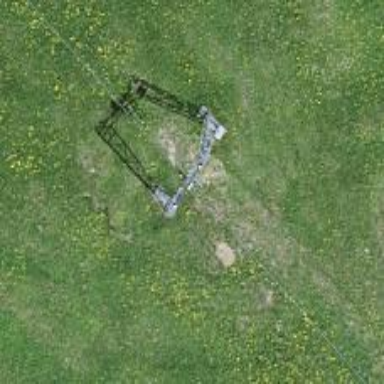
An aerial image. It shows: Pylon for aerialway.